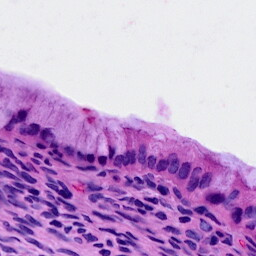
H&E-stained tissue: Cervix